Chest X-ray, AP view. Patient: 36 years old, sex M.
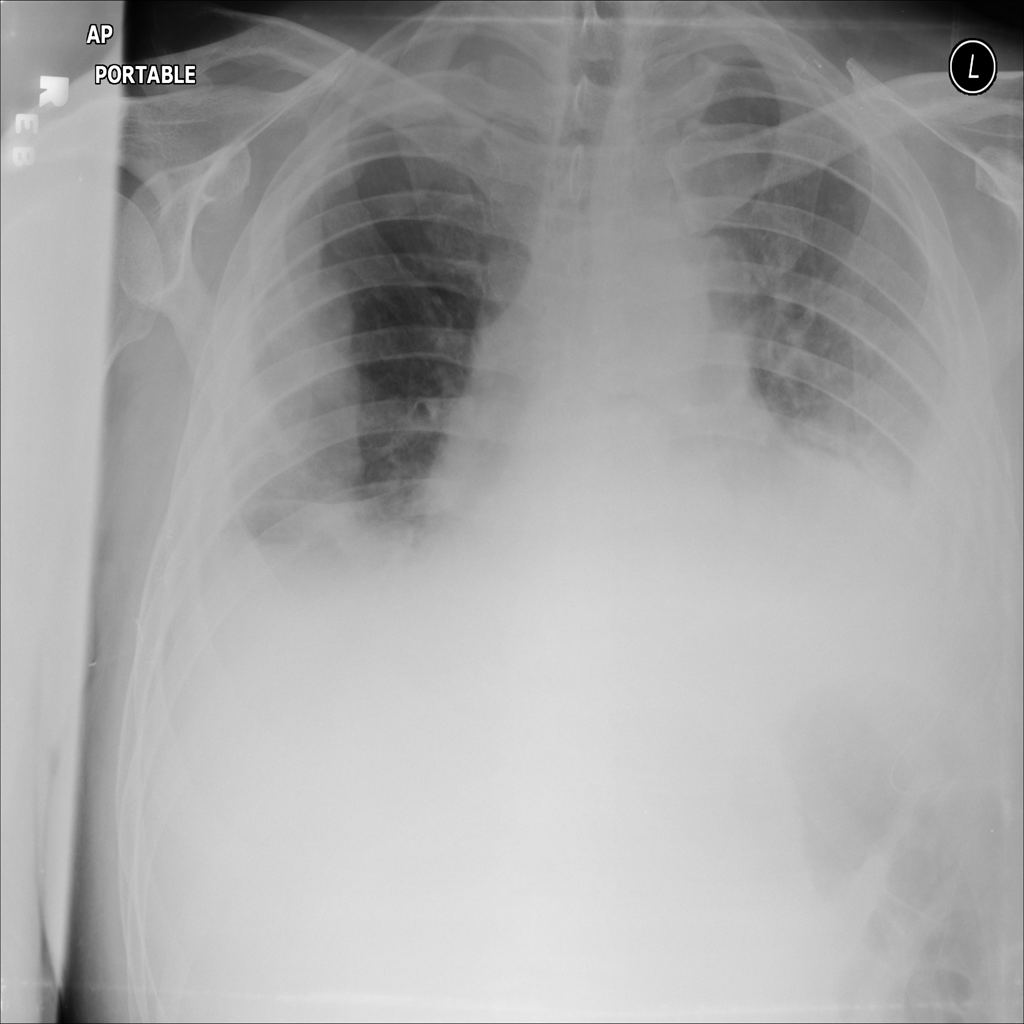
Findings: No Finding